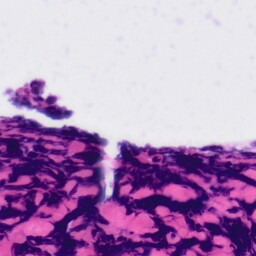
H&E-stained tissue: Tonsil